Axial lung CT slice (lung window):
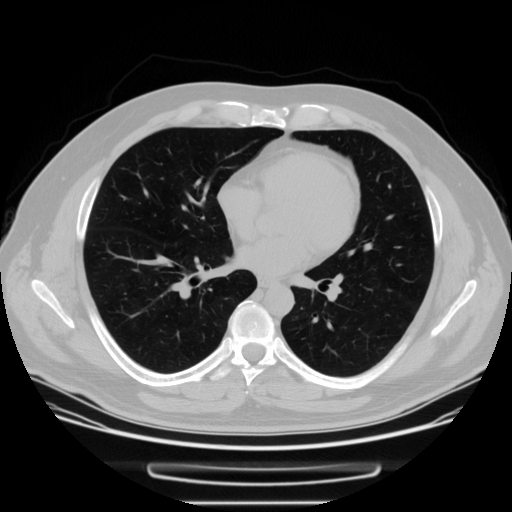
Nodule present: no